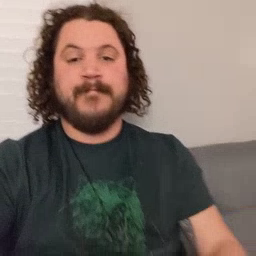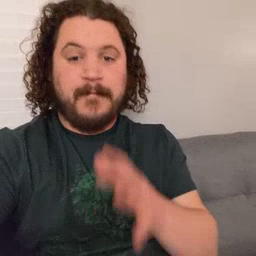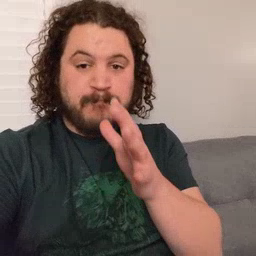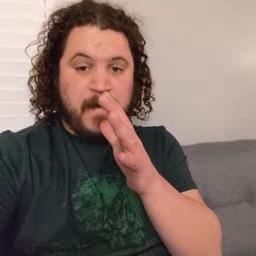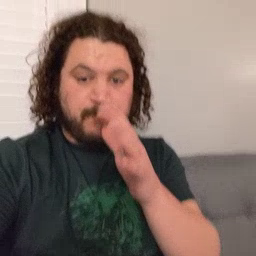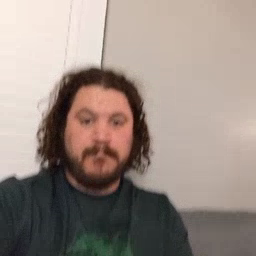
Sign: mom